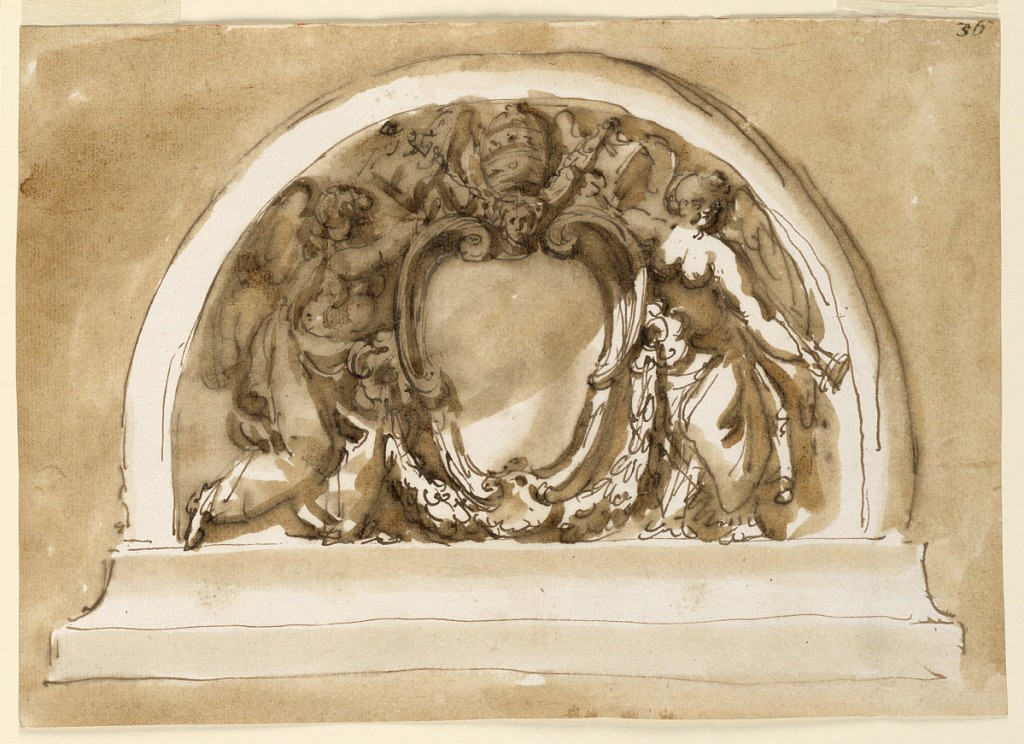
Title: Papal escutcheon
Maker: Giuseppe Barberi, Italian, 1746–1809
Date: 1780–1800
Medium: Pen and brown ink, brush and brown wash off-white laid paper
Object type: Drawing
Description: Supported by two winged female genii, the right one having a trumpet in her left arm. In front of a niche which is supported by a base. The background is colored.